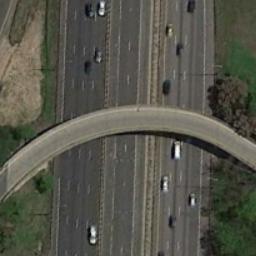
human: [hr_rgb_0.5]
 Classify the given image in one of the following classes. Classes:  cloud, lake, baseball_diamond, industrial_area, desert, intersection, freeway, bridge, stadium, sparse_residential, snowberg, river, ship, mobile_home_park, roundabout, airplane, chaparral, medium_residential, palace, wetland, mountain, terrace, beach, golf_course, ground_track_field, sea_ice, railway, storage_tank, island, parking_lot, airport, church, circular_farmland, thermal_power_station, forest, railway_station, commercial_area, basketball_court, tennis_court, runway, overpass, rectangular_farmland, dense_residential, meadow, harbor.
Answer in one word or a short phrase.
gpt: overpass